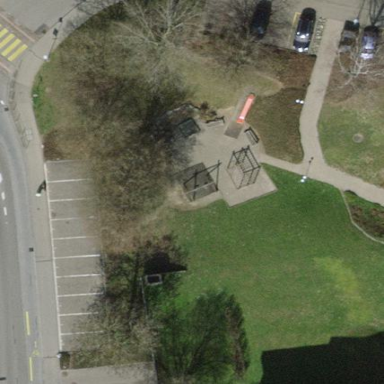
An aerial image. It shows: Playground area for leisure activities on the land.